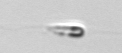
Label: flagellate_morphotype3